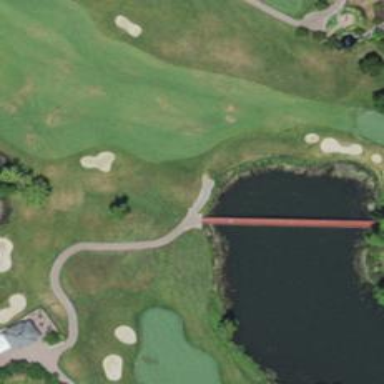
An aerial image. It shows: Footway bridge crossing over golf path.